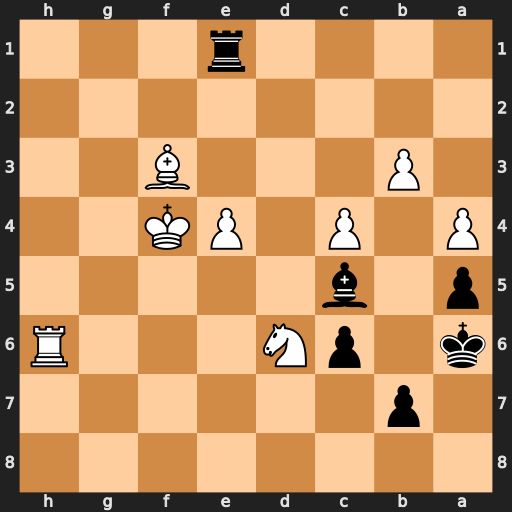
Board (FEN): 8/1p6/k1pN3R/p1b5/P1P1PK2/1P3B2/8/4r3
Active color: b
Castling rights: -
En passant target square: -
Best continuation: Be3+ Kf5 Bxh6